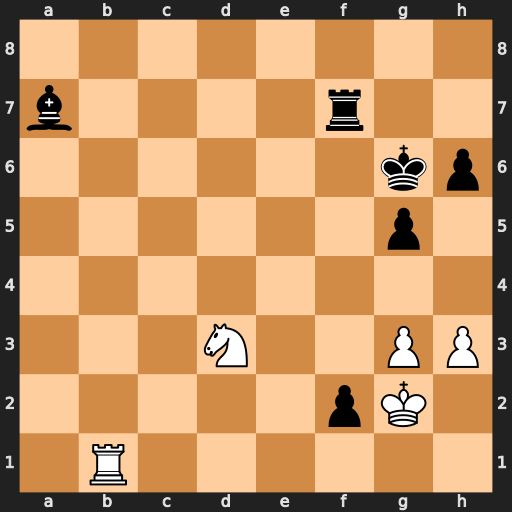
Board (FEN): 8/b4r2/6kp/6p1/8/3N2PP/5pK1/1R6
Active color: w
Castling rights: -
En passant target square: -
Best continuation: Ne5+ Kg7 Nxf7